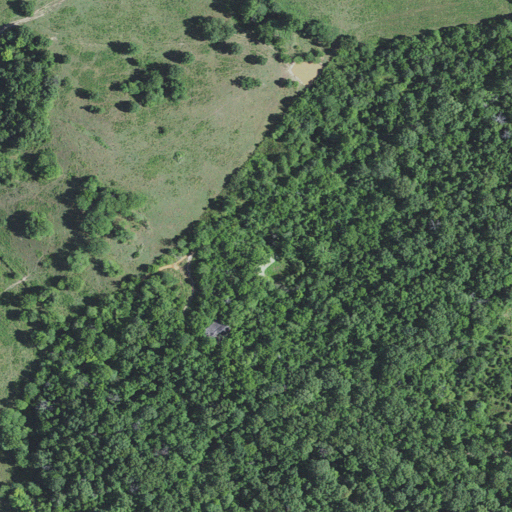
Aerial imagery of depression(s) in Missouri named Pocket Eddy containing deciduous forest, pasture, mixed forest, and grassland